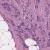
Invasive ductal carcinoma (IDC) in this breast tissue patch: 1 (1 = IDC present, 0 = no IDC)